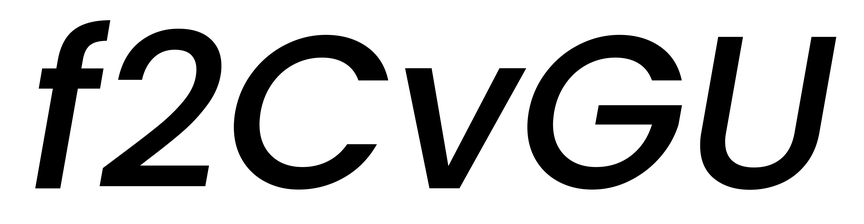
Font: Poppins-MediumItalic